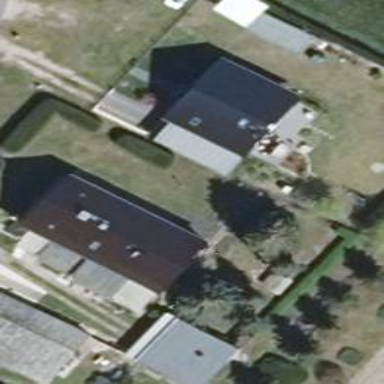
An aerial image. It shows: Grey house with flat roof.